This grayscale texture is a bearing vibration snapshot reshaped row-by-row into a square image. Based on the visible evidence, which condition applies: normal, inner_race, outer_race, ball?
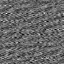
Answer: normal